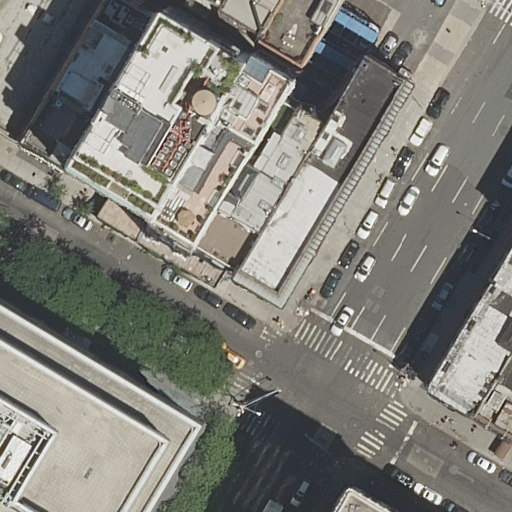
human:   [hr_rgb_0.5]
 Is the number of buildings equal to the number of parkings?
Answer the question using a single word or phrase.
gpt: no

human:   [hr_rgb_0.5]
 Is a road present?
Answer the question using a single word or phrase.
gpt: yes

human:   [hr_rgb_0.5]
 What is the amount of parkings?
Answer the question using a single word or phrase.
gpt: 1

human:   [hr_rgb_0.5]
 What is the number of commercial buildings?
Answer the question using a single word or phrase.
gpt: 0

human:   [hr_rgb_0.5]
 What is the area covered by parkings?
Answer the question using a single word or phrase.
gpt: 158m2

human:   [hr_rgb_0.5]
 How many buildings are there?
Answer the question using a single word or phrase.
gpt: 13

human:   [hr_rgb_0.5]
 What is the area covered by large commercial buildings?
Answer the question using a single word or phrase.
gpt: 0m2

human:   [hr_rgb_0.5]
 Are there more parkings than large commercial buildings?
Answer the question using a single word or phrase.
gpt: yes

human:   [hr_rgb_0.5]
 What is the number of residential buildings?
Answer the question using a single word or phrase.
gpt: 13

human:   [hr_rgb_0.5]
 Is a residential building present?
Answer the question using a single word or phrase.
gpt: yes

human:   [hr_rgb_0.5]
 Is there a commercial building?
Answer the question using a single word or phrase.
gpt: no

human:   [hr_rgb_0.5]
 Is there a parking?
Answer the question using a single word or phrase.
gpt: yes

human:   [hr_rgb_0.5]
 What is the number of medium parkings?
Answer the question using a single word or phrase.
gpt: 1

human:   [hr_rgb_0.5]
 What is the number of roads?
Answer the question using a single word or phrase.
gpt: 4

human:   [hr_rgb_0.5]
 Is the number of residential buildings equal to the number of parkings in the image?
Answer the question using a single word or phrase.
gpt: no

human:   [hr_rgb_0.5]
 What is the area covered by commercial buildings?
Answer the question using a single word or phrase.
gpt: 0m2

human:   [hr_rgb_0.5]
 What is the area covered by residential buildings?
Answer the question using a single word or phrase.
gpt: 5416m2

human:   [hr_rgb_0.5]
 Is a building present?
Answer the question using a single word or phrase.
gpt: yes

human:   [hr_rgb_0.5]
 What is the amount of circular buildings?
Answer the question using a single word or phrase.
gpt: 0

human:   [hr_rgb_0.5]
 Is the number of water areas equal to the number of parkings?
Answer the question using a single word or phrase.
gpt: no

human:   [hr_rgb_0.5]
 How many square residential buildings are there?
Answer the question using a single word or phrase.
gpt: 0

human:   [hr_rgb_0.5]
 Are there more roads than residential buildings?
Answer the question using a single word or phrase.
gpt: no

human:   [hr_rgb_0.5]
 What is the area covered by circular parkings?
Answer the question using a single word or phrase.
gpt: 0m2

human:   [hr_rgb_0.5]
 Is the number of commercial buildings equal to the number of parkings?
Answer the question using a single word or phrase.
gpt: no

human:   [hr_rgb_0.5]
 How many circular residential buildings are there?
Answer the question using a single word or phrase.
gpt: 0

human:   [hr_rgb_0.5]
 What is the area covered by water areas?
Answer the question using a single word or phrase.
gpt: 0m2

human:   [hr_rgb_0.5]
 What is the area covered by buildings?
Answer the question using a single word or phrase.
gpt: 5416m2

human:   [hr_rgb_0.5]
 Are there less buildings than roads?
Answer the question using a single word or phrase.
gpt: no

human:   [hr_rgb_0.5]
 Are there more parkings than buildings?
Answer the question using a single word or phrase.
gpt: no

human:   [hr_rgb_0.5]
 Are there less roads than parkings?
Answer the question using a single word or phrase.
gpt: no

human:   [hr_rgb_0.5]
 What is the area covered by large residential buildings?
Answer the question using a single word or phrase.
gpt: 3017m2

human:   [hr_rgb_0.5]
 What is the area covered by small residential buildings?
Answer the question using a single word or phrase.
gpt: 4m2

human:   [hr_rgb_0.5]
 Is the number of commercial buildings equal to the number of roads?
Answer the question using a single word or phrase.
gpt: no

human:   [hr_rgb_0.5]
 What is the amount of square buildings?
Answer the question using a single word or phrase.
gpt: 0

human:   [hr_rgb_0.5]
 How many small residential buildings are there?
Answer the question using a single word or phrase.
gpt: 1

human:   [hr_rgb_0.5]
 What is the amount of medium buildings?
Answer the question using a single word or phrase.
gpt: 9

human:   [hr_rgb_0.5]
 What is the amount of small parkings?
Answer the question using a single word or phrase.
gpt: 0

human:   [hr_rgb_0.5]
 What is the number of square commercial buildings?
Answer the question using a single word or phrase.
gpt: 0

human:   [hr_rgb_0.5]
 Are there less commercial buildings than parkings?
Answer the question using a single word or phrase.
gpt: yes

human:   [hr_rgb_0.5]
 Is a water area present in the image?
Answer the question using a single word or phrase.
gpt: no

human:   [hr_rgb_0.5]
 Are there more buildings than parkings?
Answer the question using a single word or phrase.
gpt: yes

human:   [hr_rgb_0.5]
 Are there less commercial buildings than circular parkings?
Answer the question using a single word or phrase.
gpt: no

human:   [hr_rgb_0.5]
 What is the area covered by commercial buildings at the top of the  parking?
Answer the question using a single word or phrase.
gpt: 0m2

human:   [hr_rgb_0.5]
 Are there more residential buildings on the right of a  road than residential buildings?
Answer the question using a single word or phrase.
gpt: no

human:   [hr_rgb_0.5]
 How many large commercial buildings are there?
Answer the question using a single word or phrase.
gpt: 0

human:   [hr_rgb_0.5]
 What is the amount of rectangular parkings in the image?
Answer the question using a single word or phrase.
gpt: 1

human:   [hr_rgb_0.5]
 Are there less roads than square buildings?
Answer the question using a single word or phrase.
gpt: no

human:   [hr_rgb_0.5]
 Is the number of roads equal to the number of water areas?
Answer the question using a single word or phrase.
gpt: no

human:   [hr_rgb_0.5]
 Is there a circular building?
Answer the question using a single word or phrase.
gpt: no

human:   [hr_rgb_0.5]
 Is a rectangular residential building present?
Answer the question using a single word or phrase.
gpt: yes

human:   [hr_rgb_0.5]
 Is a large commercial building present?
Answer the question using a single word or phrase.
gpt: no

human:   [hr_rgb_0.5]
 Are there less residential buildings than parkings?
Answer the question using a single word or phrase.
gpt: no

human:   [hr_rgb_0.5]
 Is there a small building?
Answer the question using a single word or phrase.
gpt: yes

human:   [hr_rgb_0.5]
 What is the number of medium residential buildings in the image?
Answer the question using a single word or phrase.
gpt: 9

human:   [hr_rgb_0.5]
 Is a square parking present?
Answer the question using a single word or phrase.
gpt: no

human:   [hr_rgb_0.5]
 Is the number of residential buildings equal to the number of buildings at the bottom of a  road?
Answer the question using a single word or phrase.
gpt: no

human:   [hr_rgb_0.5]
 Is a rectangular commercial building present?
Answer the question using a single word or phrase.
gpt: no

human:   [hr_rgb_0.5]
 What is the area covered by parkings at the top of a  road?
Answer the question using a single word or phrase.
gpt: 158m2

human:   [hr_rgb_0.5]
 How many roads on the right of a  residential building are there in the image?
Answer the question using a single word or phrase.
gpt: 4

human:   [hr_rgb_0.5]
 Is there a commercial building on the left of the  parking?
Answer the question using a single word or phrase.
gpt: no

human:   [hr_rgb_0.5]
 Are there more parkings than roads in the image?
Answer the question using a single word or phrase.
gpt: no

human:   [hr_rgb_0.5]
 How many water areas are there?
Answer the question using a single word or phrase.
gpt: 0

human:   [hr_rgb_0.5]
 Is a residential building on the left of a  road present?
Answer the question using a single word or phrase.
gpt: yes

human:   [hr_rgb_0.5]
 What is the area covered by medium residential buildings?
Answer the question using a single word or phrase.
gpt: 2394m2